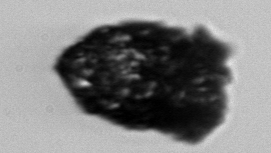
Label: Stenosemella_pacifica